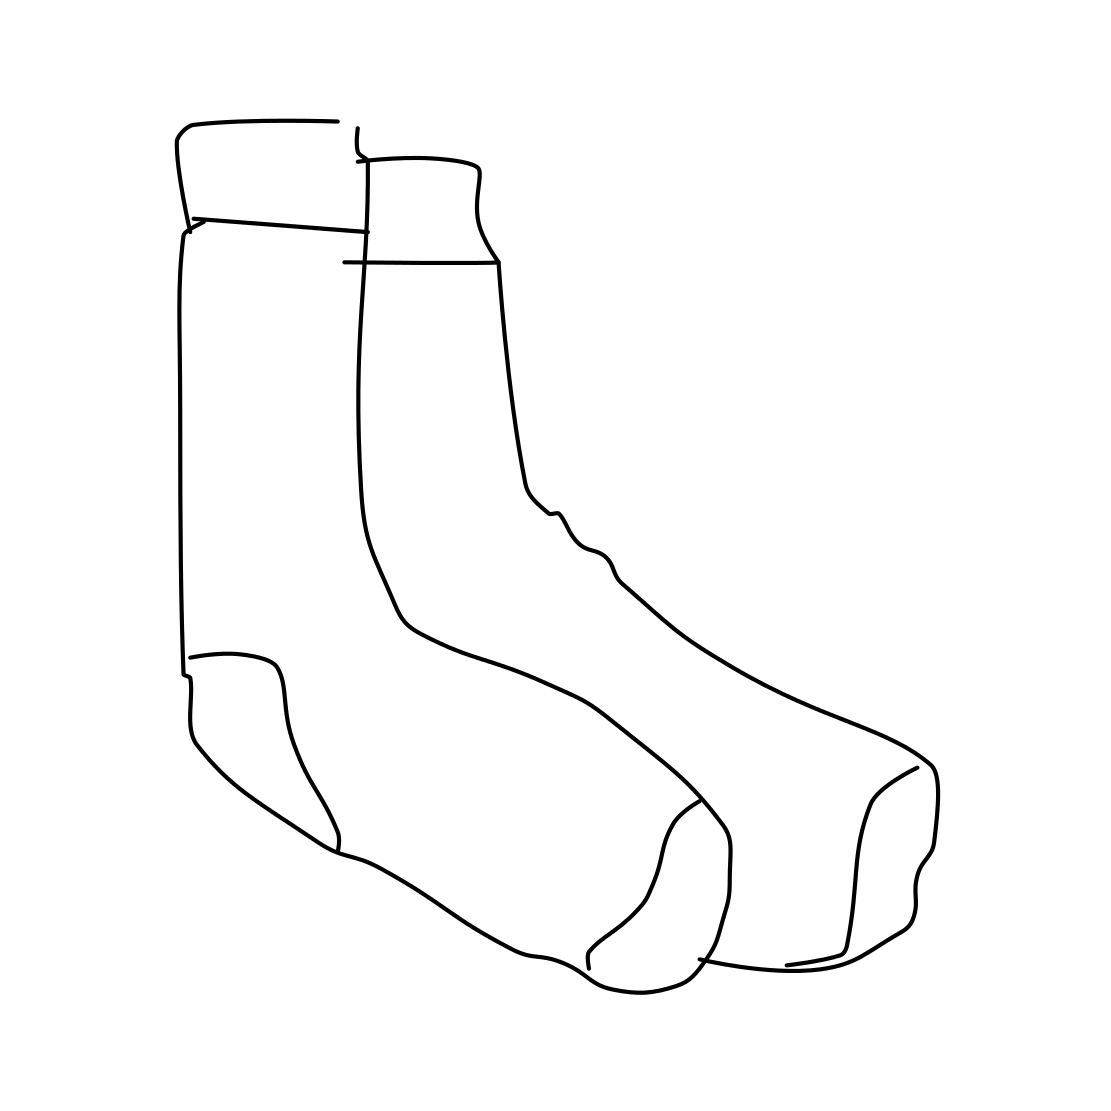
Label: socks